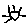
Label: sun